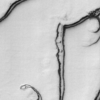
Label: not_dusty